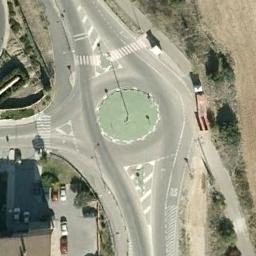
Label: roundabout